Question: My problem is the next one,
I tried to integrate the google login using OAuth 2.0 feature into my company backend.
I tested it on my domain , www.gabrielestevez.com, everything here works perfect, there is no problem with the require paths, everything runs smothly
But , the company backend directories has the following structure

I'm using a mvc framework developed by me , the Google_SL.php file contains the class where I make the first two require_once
'''
require_once 'Google/Client.php';
require_once 'Google/Service/Oauth2.php';
'''
which works fine, but then when it goes to the client.php and is trying to load this class
'''
require_once 'Google/Auth/AssertionCredentials.php';
'''
is not working , this is the error
An error occurred in script '/home/xxx/public_html/admin/hmf/Core/library/auth/Google/Client.php' on line 18: require_once(Google/Auth/AssertionCredentials.php) [function.require-once]: failed to open stream: No such file or directory
Date/Time: 9-19-2014 11:50:29
, I don't want to change manually all the path within this library because I know there is got to be a better solution to this
any input is appreciated.
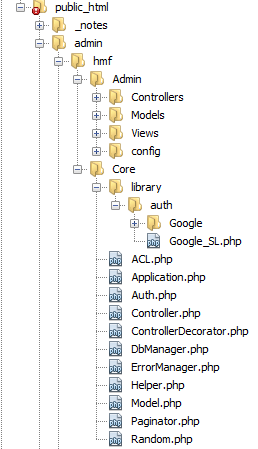
Answer: for future reference
I fixed my issue using this
set_include_path($_SERVER['DOCUMENT_ROOT'] . '/admin/hmf/Core/library/auth/' . PATH_SEPARATOR . get_include_path());